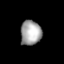
Tissue: lung
Cell type: T cells
Senescence score: 0.2376
Nuclear area (px): 504
Mean DAPI intensity: 164.034